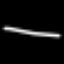
Label: line